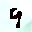
Label: 9